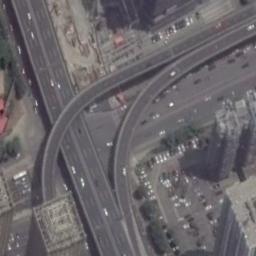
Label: overpass